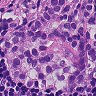
Metastatic tissue present: yes